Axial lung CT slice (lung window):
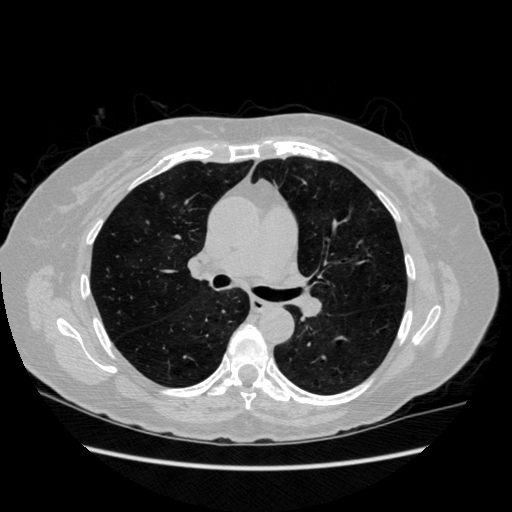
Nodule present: no